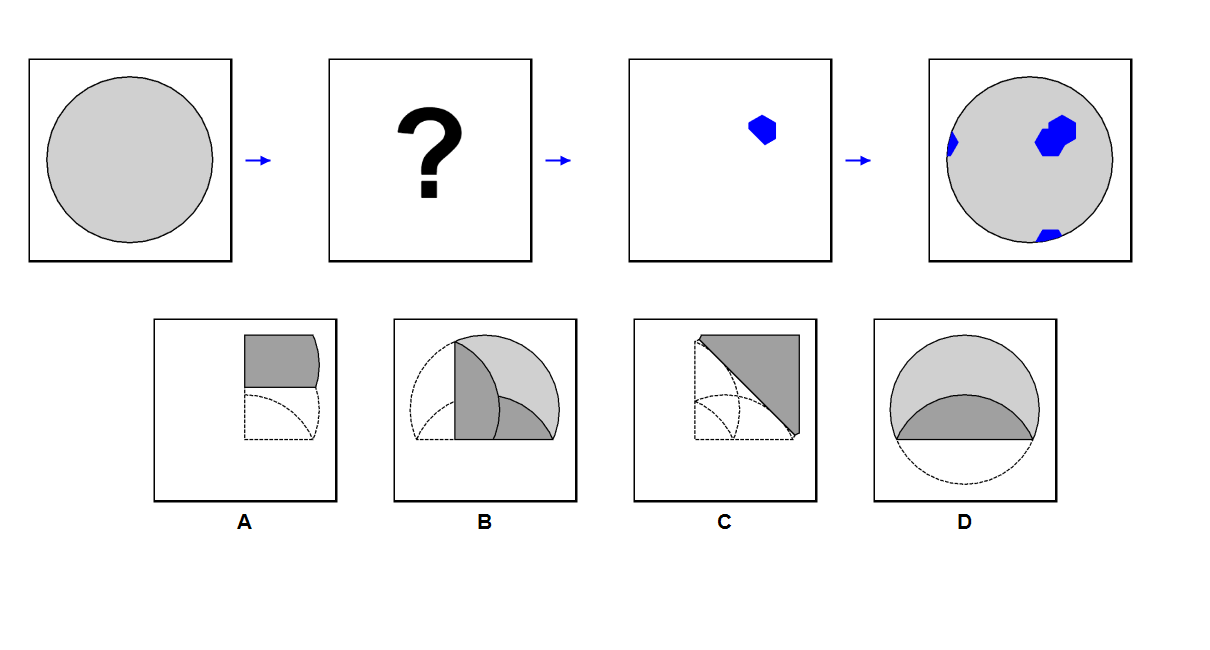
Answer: A